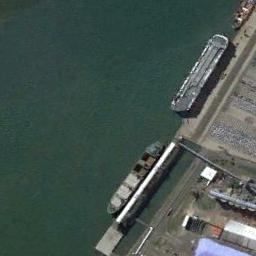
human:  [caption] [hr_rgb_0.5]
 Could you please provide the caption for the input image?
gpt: Several green and blue ships docked at the dock, With bulk carriers and ro-ro ships .

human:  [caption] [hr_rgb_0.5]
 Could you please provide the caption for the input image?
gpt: Many buildings are beside the ships .

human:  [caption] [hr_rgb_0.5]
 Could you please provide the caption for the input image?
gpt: There are three ships in the green water on the shore .

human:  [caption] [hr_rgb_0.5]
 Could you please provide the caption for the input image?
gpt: The two ships are docked at the dock and some makeshift houses are on the bank .

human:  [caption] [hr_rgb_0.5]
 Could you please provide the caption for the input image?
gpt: There are two ships at the harbor .